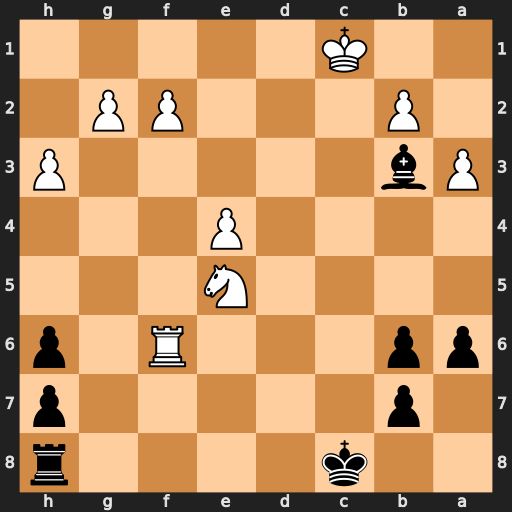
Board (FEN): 2k4r/1p5p/pp3R1p/4N3/4P3/Pb5P/1P3PP1/2K5
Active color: b
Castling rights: -
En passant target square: -
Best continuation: Rd8 Rf8 Rxf8